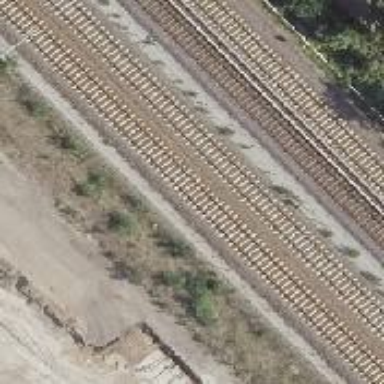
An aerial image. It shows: Railway signal.